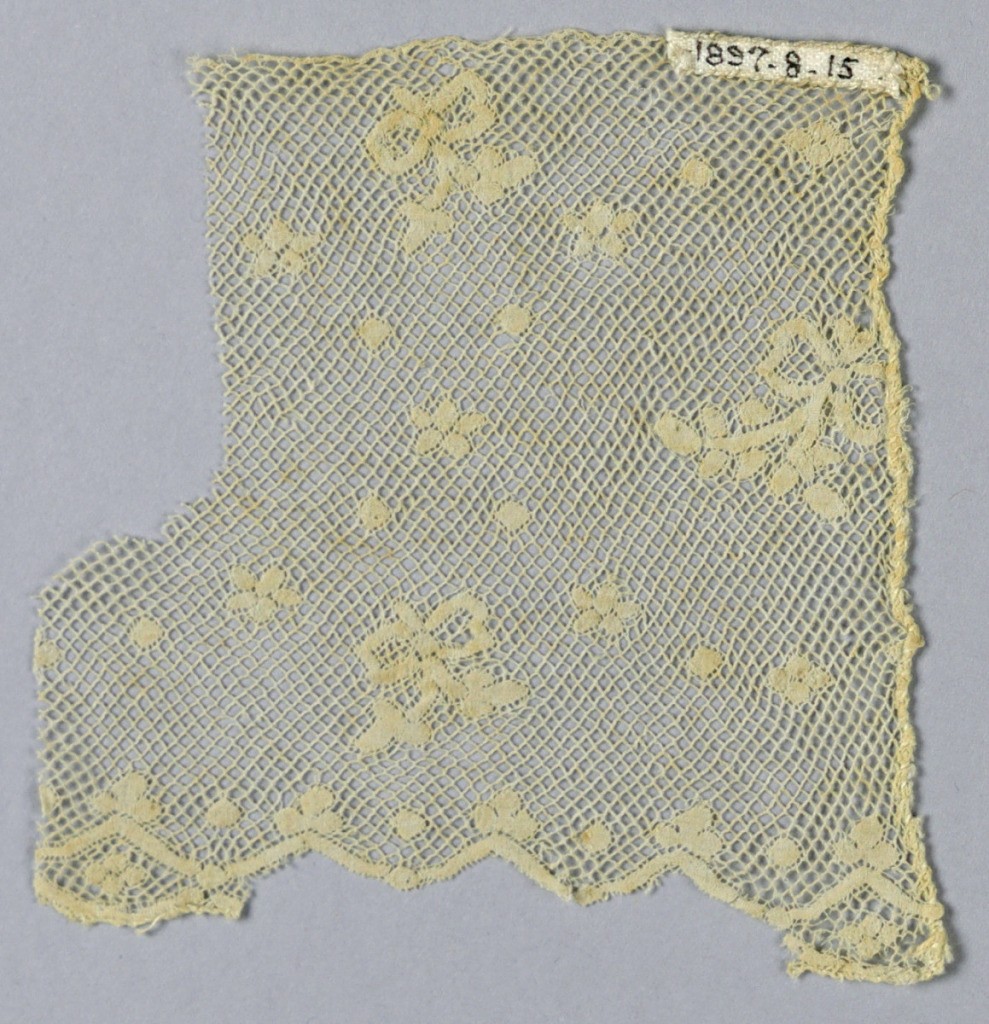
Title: Fragment
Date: late 18th century
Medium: linen Technique: bobbin lace
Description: Fragment of Valenciennes lace has a powdered design of floral bouquets tied with ribbons. Border of lozenges enclose a four-petal blossom. Diamond-shaped mesh.